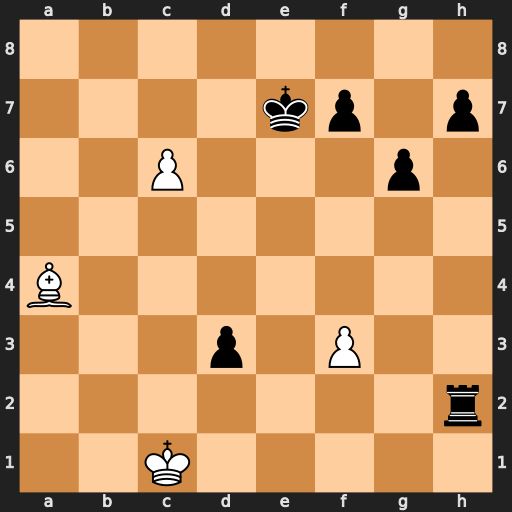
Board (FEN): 8/4kp1p/2P3p1/8/B7/3p1P2/7r/2K5
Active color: w
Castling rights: -
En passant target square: -
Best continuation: c7 Rc2+ Bxc2 Kd7 Bb3